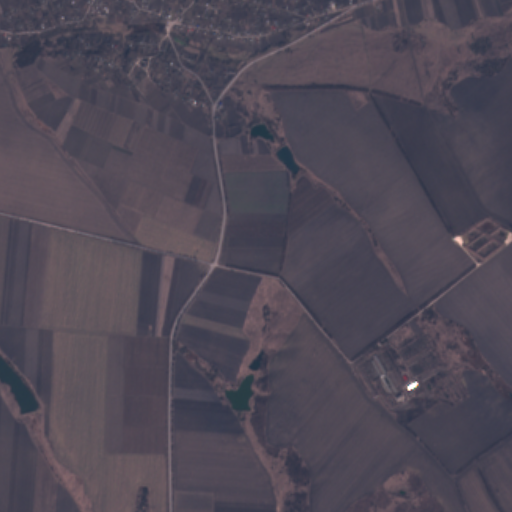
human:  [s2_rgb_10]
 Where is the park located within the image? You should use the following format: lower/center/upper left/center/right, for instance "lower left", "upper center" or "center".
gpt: The park is located in the upper left of the image.
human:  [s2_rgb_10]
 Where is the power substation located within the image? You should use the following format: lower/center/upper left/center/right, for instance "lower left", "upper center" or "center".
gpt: The power substation is located in the upper right of the image.
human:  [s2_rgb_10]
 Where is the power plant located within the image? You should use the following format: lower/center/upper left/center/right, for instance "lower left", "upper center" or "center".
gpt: There is no power plant in the image.